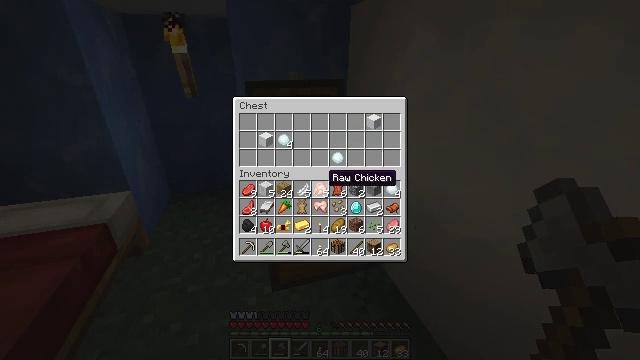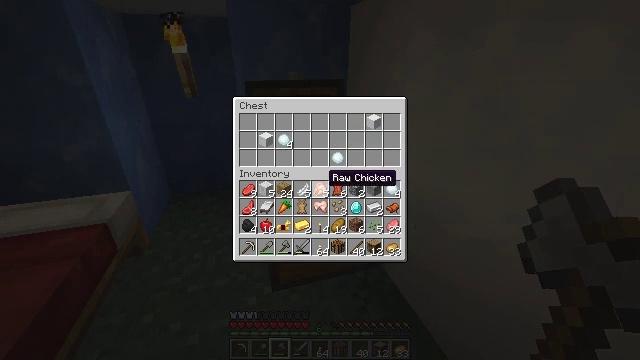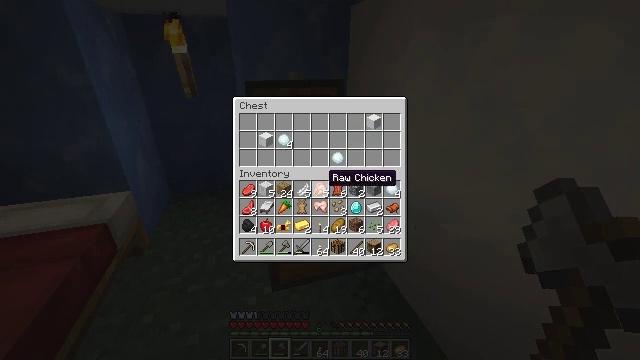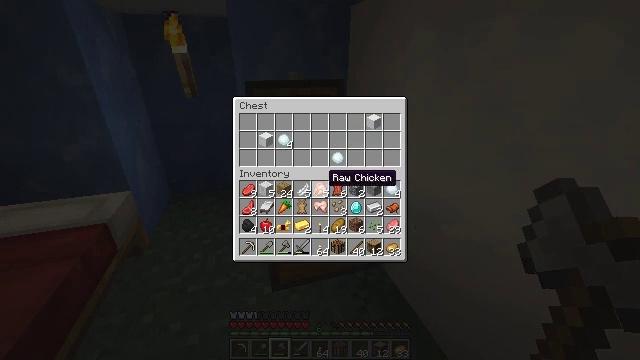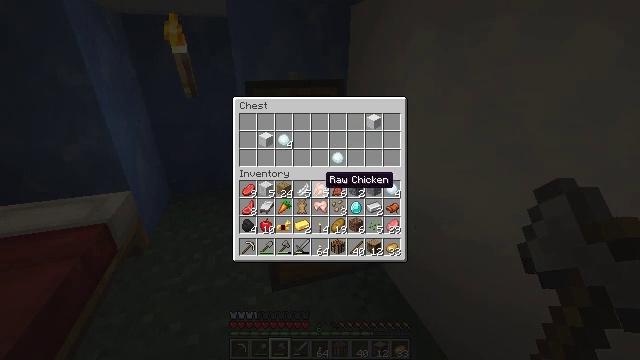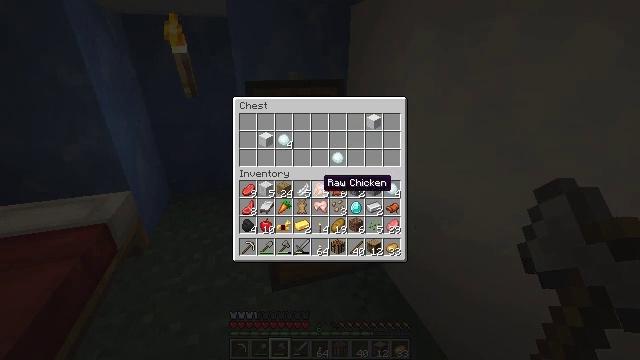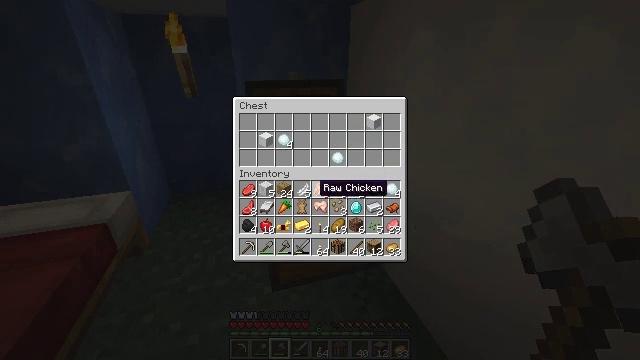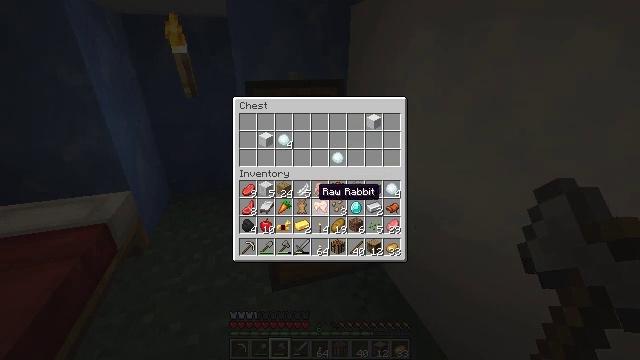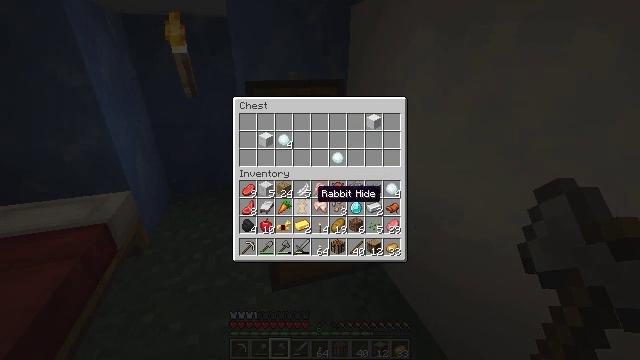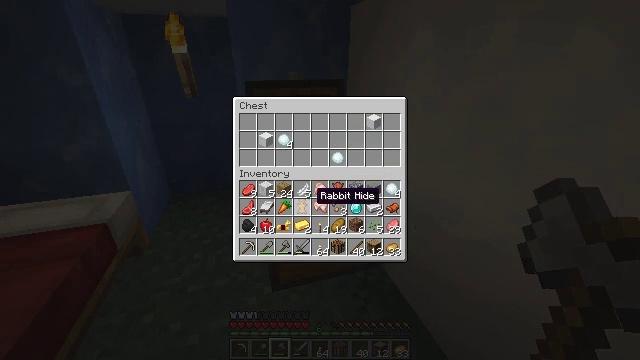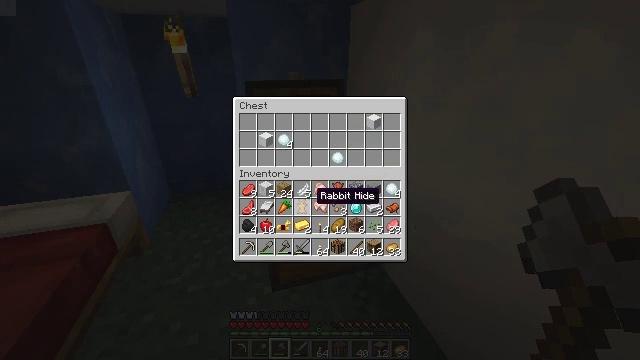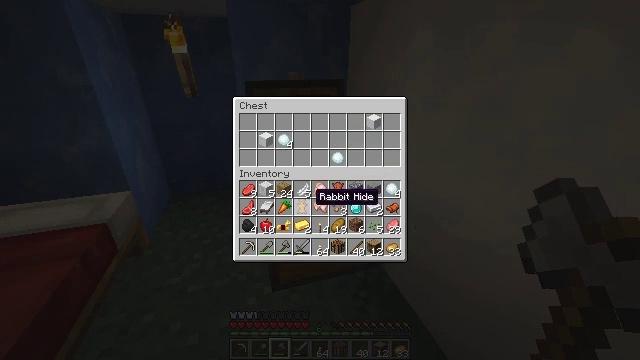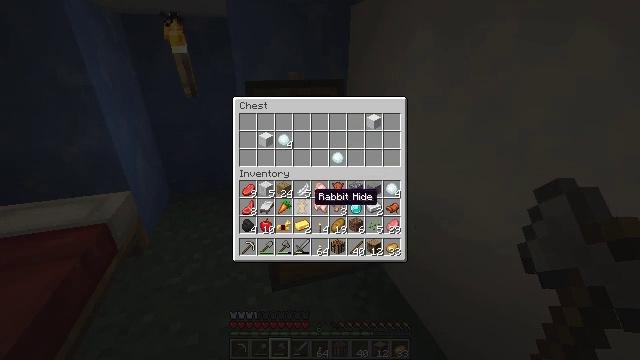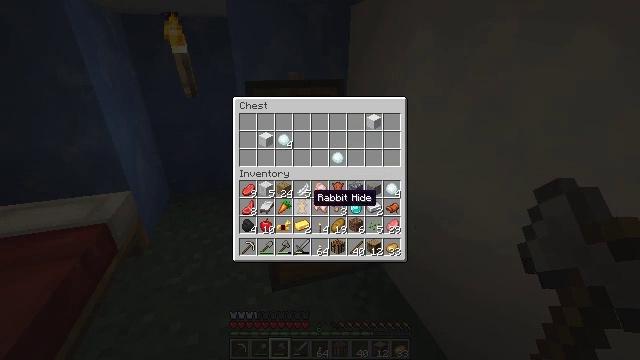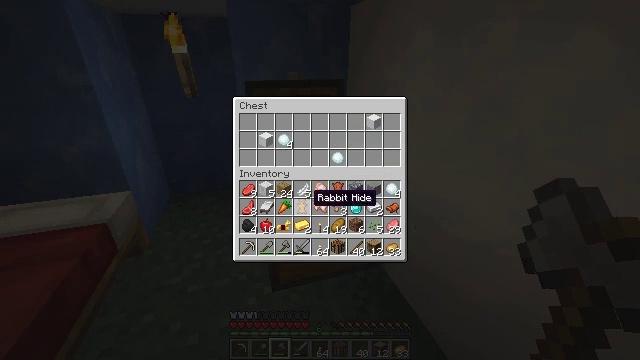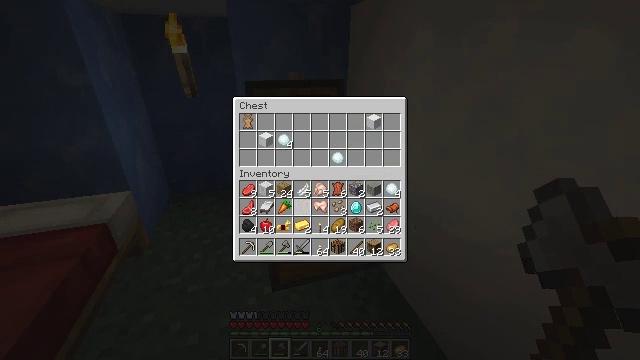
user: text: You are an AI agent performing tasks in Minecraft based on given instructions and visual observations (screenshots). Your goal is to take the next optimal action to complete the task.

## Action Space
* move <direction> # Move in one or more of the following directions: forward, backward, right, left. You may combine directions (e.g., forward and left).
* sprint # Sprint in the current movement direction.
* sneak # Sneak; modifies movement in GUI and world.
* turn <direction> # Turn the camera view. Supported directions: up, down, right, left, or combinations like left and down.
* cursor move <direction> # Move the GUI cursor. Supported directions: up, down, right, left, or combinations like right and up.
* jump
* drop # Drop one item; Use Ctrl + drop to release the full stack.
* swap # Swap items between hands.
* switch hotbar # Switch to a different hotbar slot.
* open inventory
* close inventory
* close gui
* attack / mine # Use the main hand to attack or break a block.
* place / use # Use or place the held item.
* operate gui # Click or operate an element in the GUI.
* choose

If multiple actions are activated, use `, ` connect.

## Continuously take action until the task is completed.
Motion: motion action
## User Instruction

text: Gather spruce leaves to collect foliage.
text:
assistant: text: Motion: sneak
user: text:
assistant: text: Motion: sneak
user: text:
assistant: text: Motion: sneak
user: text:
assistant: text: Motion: sneak
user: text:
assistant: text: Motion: sneak
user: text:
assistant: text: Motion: sneak
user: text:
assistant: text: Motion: sneak
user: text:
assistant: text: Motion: sneak
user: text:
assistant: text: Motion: sneak
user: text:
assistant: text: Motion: sneak
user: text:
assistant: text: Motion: sneak
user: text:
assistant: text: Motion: sneak
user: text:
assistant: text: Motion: sneak
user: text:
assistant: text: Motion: sneak
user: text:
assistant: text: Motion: sneak, choose
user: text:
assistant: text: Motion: sneak, choose
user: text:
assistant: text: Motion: sneak, choose
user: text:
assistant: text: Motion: sneak, choose
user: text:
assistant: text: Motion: sneak
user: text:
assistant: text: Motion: sneak, cursor move up
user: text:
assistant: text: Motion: sneak
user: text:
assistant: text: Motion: sneak
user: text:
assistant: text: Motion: sneak, choose
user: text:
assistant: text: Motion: sneak, choose
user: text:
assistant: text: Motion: sneak, choose
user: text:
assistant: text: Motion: sneak, choose
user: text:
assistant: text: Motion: sneak
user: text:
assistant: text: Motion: sneak
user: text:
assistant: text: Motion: sneak
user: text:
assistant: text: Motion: sneak